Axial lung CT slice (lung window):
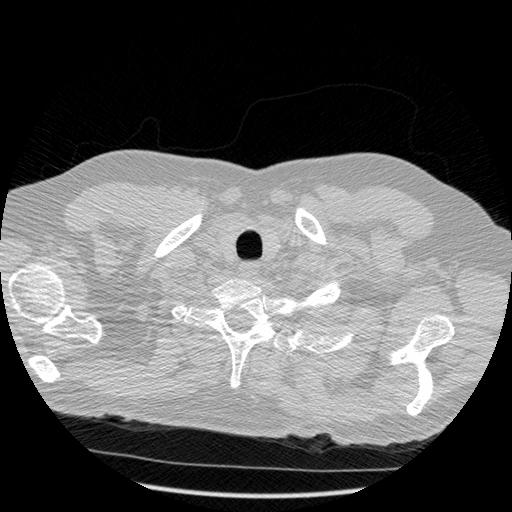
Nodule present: no